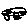
Label: car